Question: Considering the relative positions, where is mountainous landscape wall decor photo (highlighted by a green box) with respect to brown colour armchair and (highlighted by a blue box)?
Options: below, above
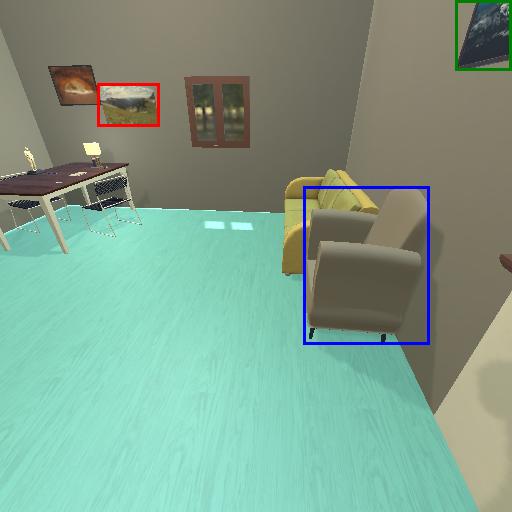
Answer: below